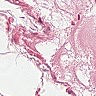
Metastatic tissue present: no